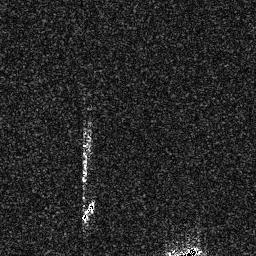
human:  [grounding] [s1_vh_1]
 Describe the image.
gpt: In the satellite image, there is  <ref>1 small ship </ref> <box>[[30, 76, 37, 86, 0]]</box> located at bottom.